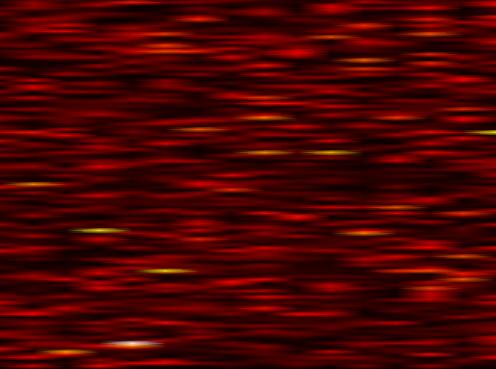
Label: FBMC